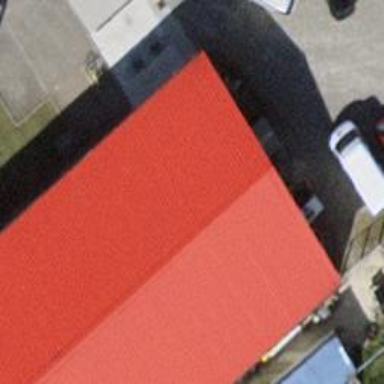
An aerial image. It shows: Car repair shop.